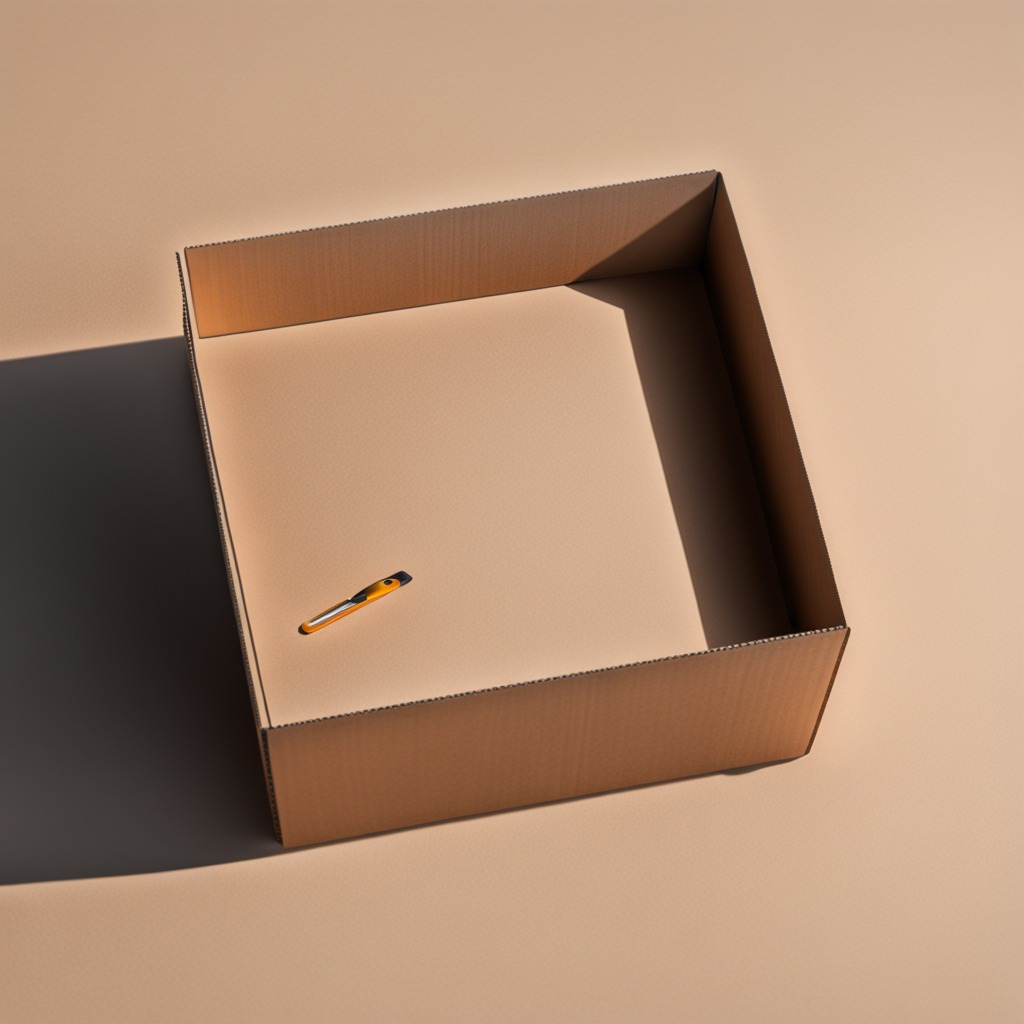
A utility knife is lying on a clean dry cardboard box surface in an outdoor workshop during daytime bright natural light soft shadows slightly creased but